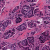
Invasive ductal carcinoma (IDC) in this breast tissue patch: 1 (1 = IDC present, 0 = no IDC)